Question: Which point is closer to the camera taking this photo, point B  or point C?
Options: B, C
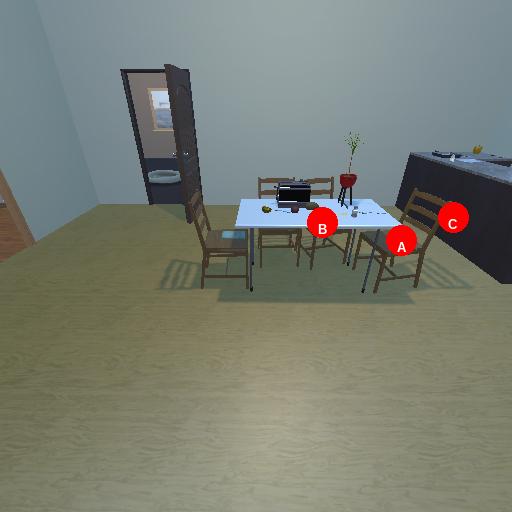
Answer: B